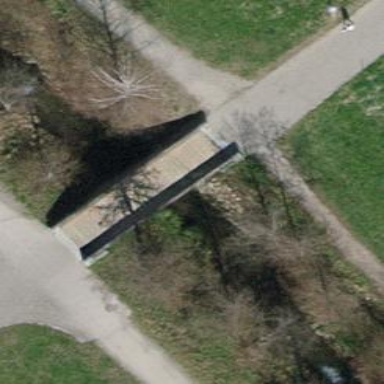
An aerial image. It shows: Paved footway on bridge.